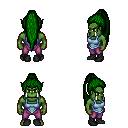
a pixel art fantasy rpg character, male body template, orc, green skin, blue vest, magenta pants, green extra-long topknot hairstyle, black shoes, four views (front, back, left, right), 2x2 character sprite sheet, small pixel art, hard edges, no anti-aliasing